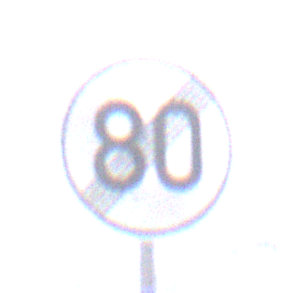
Verkehrszeichen: EndeGeschwindigkeit80
Umgebung: Outdoor, Urban
Tageszeit: MorningAfternoon
Wetter: Overcast
Licht: Natural
Jahreszeit: NotSpecified
Kontrast: LowContrast